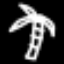
Label: palm tree